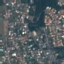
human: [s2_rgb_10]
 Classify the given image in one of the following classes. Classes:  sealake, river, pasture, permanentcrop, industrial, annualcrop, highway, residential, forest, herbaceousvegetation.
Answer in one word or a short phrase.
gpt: Residential